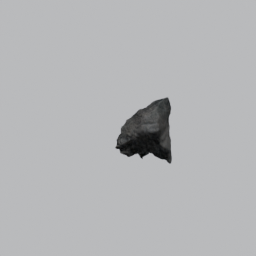
Label: nature